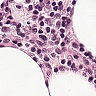
Metastatic tissue present: no